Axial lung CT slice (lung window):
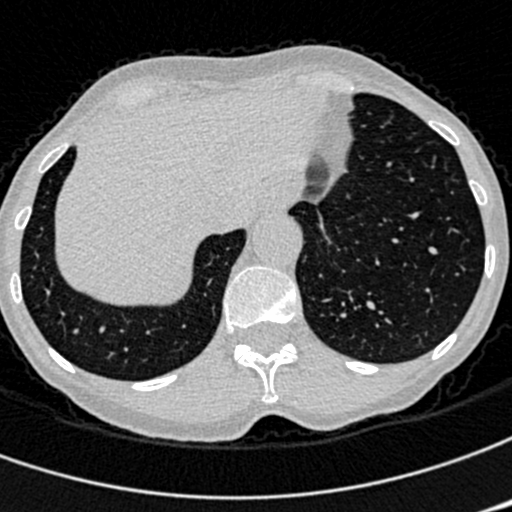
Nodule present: no